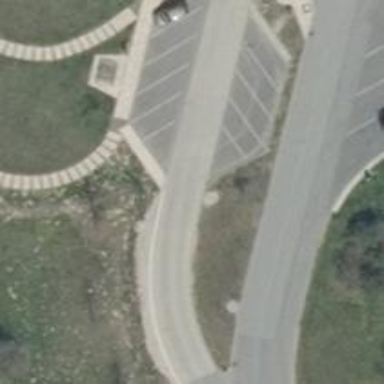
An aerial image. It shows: Footway.